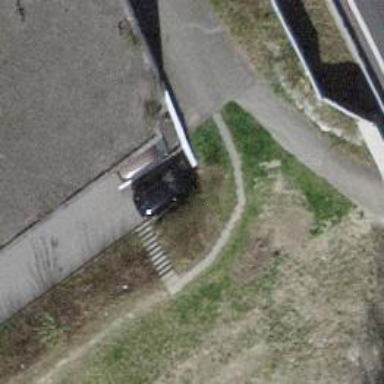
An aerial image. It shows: Road with steps.